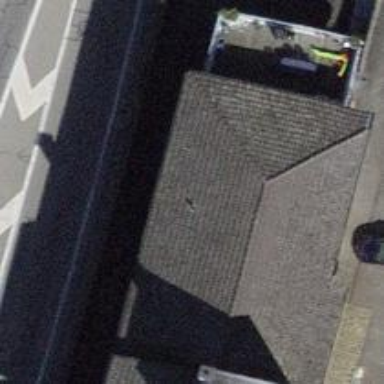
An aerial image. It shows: Building with tiled roof.